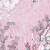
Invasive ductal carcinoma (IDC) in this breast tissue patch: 0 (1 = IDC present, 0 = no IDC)